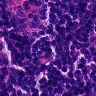
Metastatic tissue present: no